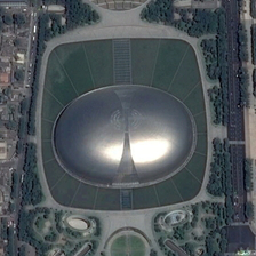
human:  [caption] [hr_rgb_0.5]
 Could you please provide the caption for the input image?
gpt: There is a semi-oval spherical building in the block, which is located in a square pond surrounded by trees and lawns.

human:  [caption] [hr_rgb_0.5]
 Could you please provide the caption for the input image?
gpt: Within one block, there is a semi-oval sphere building, which is located in a square pond surrounded by trees and lawns.

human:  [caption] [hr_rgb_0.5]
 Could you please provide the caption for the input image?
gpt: this center looks like an upside down bowl standing in a squared meadow .

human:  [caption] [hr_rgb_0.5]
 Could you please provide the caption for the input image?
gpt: a light black oval center is in a grass land surrounded by several trees .

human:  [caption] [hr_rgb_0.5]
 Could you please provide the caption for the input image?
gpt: an oval silver gray center building surrounded by many green trees is between two urban areas .